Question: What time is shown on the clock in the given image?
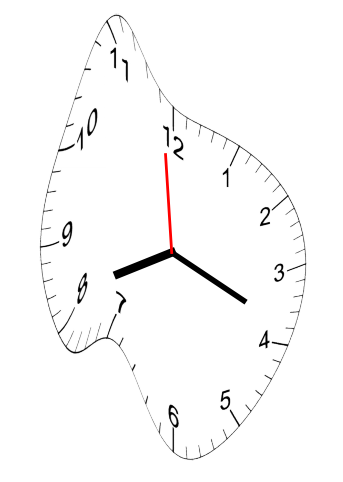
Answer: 08:18:59